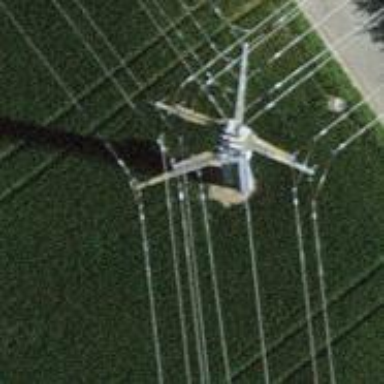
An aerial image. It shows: Power line is depicted.